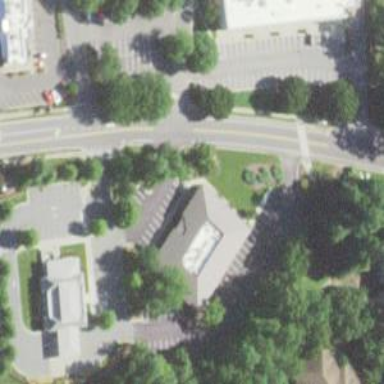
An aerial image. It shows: Commercial building.